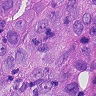
Metastatic tissue present: yes